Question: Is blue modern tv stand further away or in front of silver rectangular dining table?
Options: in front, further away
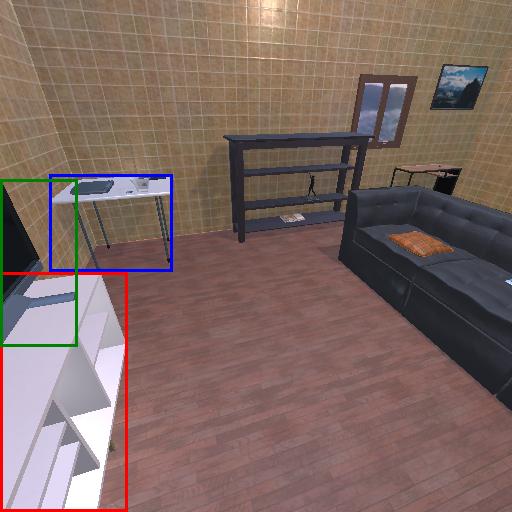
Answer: in front